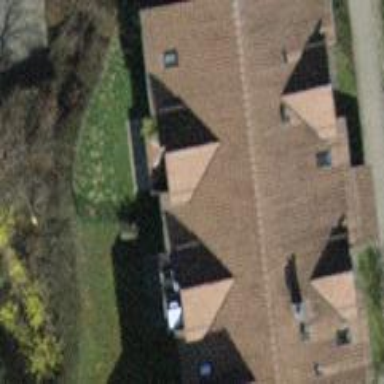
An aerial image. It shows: Apartments building with tiled roof.